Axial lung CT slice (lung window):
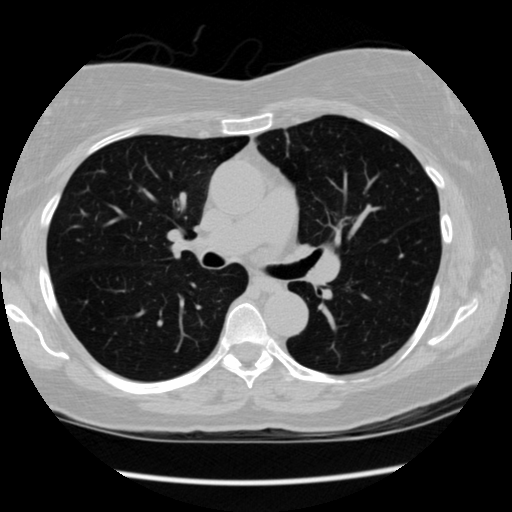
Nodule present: no